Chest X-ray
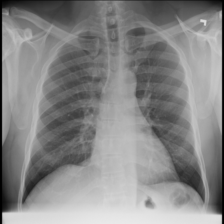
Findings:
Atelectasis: negative
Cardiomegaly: negative
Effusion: negative
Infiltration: negative
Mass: negative
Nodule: negative
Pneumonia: negative
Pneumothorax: negative
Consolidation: negative
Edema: negative
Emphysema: negative
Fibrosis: negative
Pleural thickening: negative
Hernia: negative